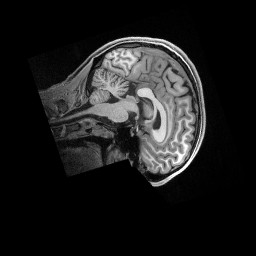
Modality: T1w
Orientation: sagittal
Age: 18
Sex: male
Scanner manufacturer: siemens
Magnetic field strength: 3 T
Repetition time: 2.5 s
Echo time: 0.00296 s